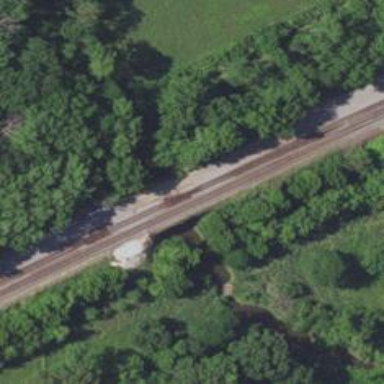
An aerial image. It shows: Railway crossover.